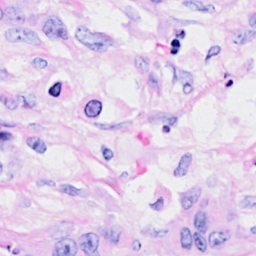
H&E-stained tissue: Breast